Question: Hi I am trying to wright Regular Expression for date mm/dd/yyyy C#.
I have this
'''
^(0<URL>\d\d$
'''
But it doesn't work

How to do so it will works with 3/1/2013 and with 03/01/2013
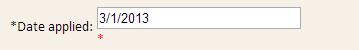
Answer: I agree that you should use 'DateTime' methods for this. But if you want to make the leading zeros optional you can add a '?' after them, like so:
'''
^(0?<URL>\d\d$
'''